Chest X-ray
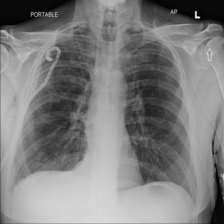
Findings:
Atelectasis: positive
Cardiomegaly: negative
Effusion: positive
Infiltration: negative
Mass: negative
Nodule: negative
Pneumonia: negative
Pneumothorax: positive
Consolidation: negative
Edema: negative
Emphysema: negative
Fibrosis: negative
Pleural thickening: negative
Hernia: negative